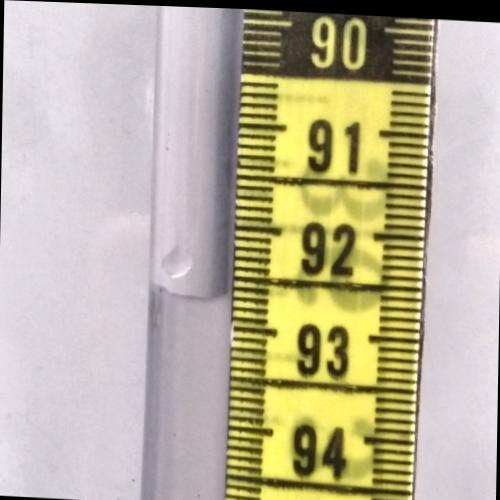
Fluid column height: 92.7 cm